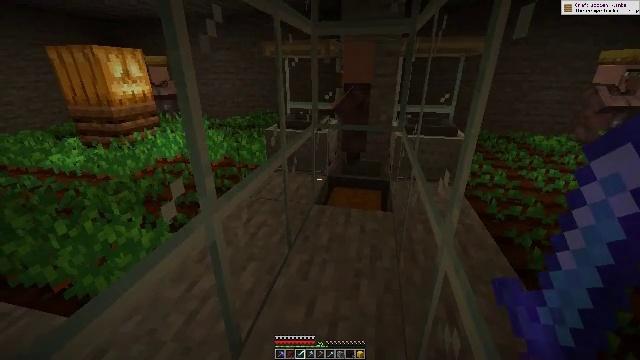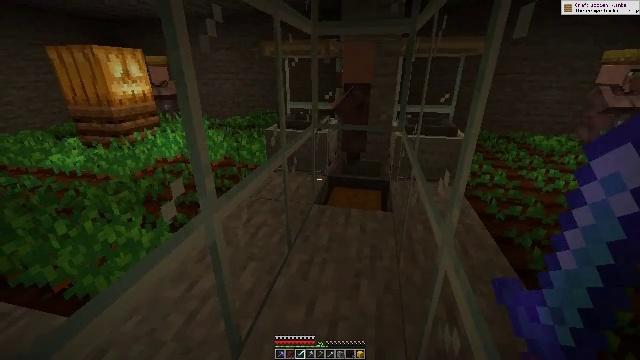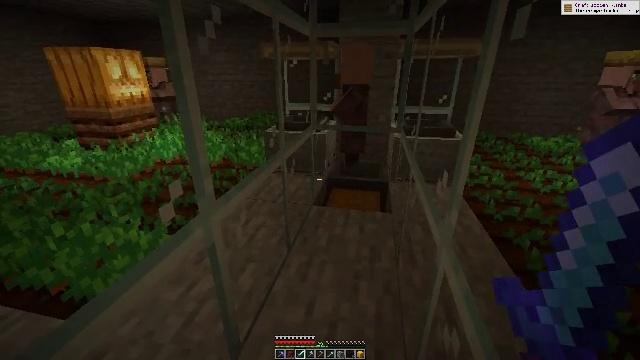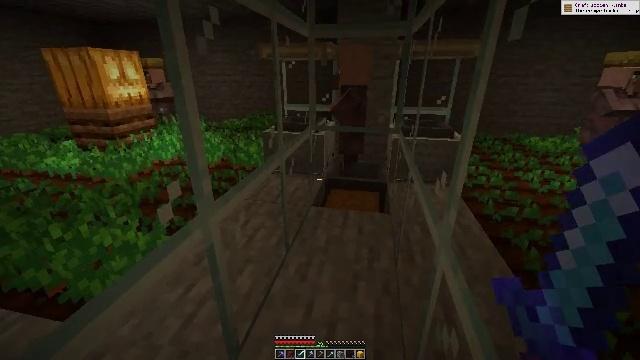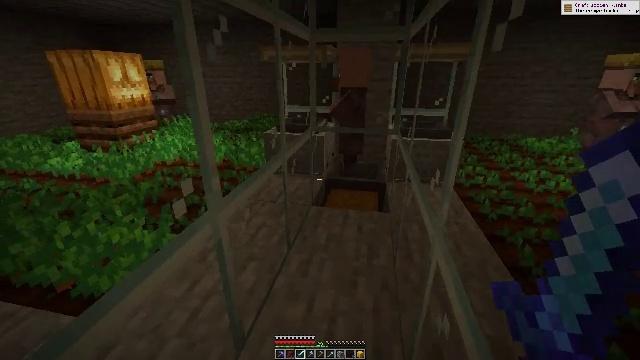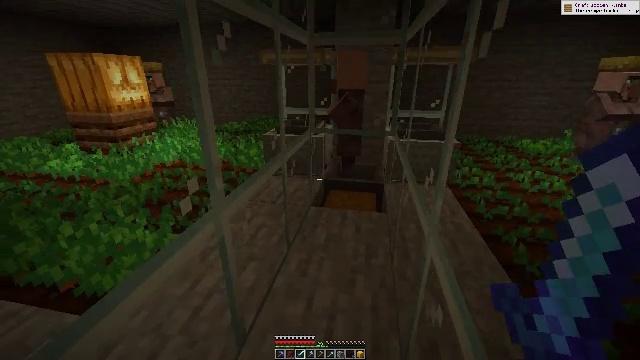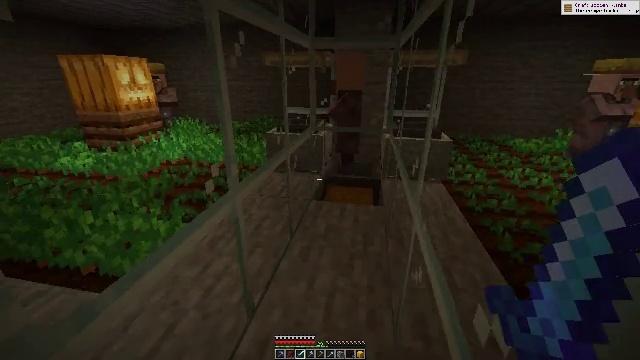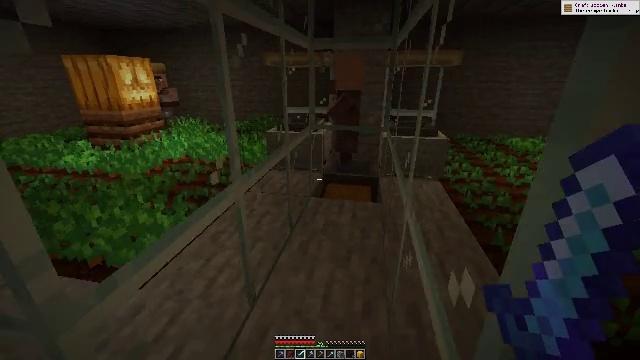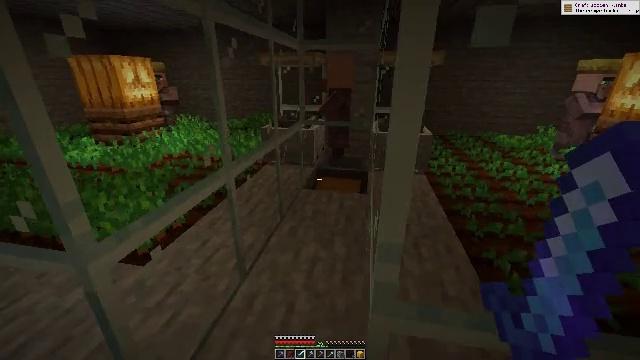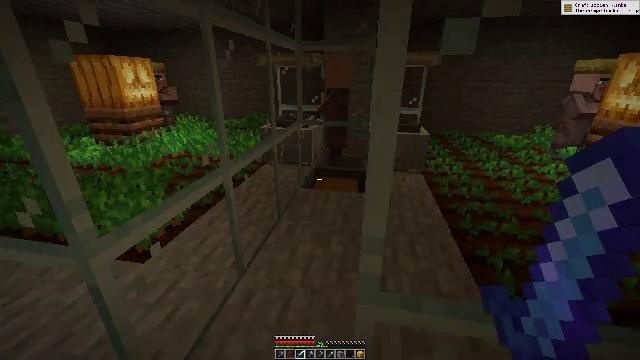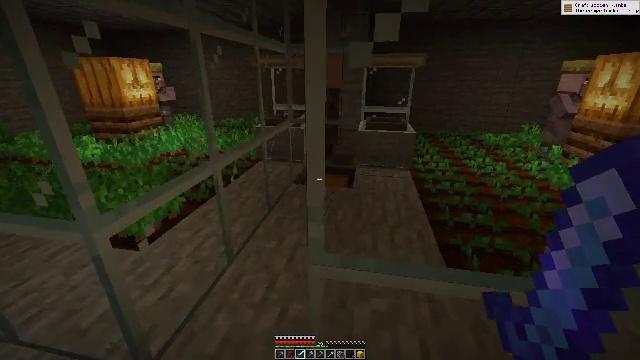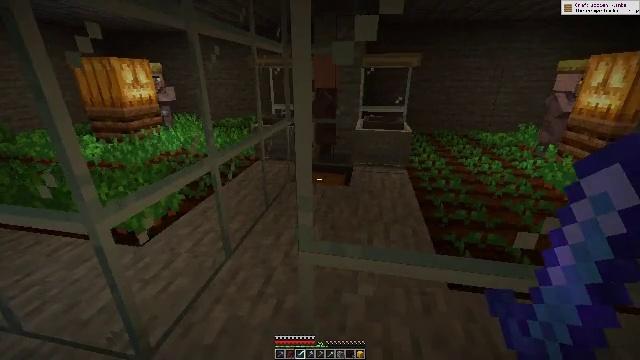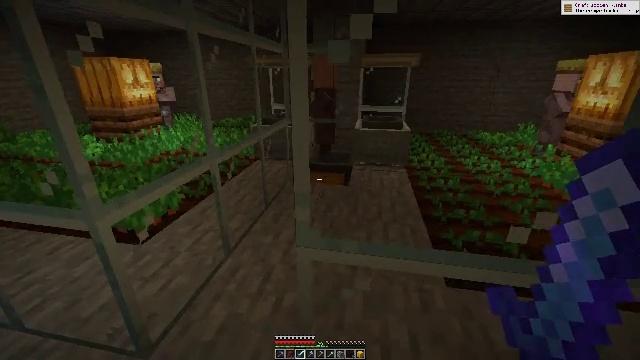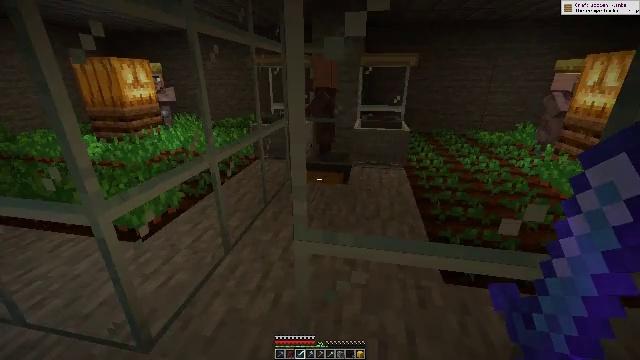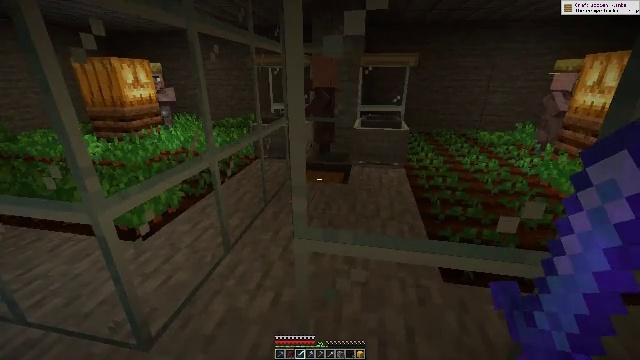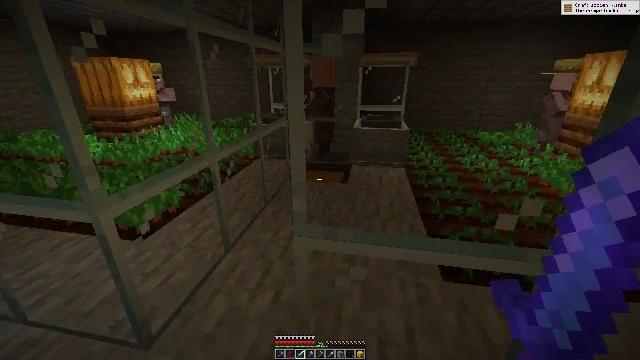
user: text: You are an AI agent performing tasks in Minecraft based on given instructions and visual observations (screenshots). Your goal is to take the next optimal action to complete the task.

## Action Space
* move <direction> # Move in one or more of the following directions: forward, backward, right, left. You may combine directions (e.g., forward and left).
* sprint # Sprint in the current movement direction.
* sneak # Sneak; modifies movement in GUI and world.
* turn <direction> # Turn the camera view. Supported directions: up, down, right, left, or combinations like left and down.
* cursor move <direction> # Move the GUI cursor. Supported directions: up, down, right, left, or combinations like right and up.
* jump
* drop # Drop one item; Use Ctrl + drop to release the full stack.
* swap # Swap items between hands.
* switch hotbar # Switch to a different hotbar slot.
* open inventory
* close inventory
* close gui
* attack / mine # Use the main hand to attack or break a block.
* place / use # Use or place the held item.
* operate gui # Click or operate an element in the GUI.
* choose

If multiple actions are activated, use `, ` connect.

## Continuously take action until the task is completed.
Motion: motion action
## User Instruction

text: Break the vines.
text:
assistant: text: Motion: no_op
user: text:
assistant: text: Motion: no_op
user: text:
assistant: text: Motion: no_op
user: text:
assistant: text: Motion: move back
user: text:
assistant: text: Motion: move back
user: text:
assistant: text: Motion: move back
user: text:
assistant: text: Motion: move back and move right
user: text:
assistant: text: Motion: move back and move right
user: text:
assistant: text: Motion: move back and move right
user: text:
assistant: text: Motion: no_op
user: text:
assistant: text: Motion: no_op
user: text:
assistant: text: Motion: no_op
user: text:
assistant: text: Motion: no_op
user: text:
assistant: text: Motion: no_op
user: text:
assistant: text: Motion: no_op
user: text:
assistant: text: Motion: move left
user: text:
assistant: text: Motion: move left
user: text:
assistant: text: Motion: move left
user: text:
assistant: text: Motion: move left
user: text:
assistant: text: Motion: move left
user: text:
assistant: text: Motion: no_op
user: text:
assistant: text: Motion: no_op
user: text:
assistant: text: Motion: no_op
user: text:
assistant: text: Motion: no_op
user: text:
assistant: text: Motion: no_op
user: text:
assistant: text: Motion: no_op
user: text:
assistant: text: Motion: no_op
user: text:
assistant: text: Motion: no_op
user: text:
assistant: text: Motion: no_op
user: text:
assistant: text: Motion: no_op